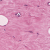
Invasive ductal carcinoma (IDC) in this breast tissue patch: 0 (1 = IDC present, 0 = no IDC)